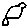
Label: bird